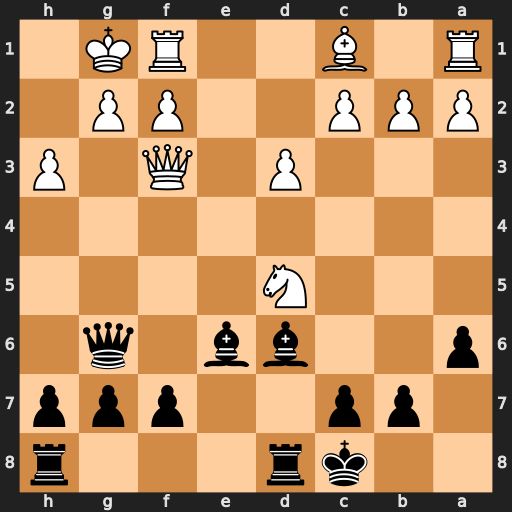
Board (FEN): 2kr3r/1pp2ppp/p2bb1q1/3N4/8/3P1Q1P/PPP2PP1/R1B2RK1
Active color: b
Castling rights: -
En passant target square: -
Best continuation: Bxd5 Qxd5 Bh2+ Kxh2 Rxd5